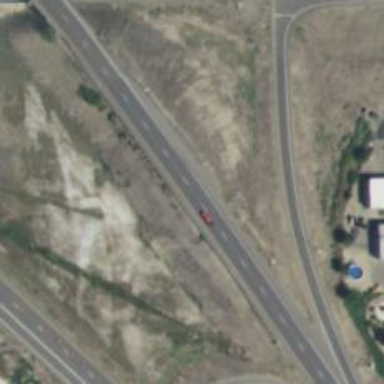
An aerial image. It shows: Expressway with asphalt surface. It is trunk highway with grade1 tracktype.